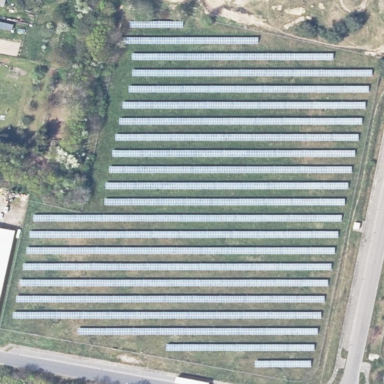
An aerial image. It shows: Solar generator powered by photovoltaic method.